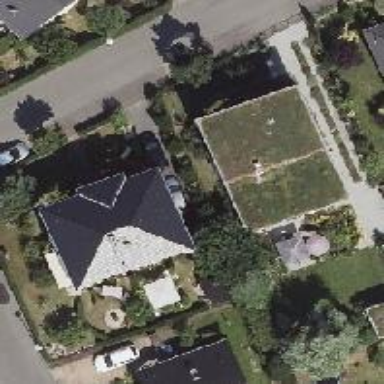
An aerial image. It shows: Detached building with flat roof.